Brain MRI, t1w sequence, axial 2D slice.
Patient: age 34, sex F, weight 95 kg, height 1.95 m
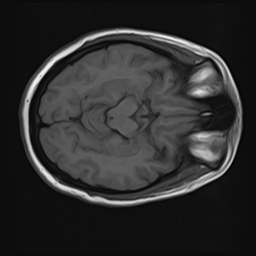